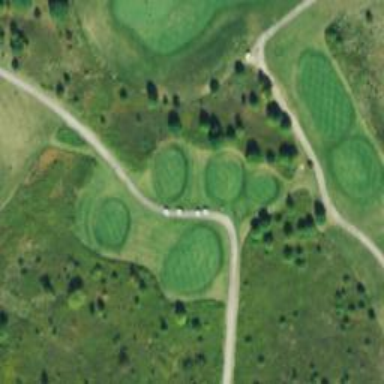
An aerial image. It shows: Golf hole.